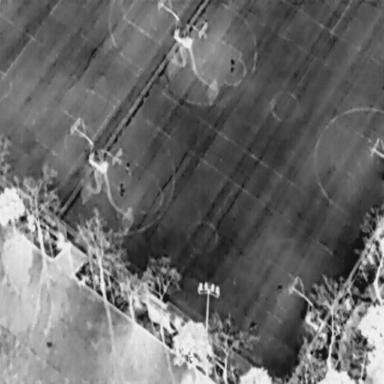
There are five People in the infrared image.